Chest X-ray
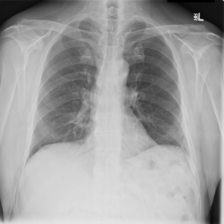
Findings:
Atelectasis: negative
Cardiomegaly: negative
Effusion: negative
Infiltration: negative
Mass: positive
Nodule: negative
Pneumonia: negative
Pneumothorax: negative
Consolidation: negative
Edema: negative
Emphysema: negative
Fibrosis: negative
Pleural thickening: positive
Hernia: negative